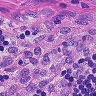
Metastatic tissue present: no